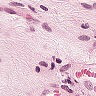
Metastatic tissue present: no